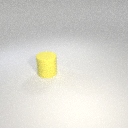
large yellow rubber cylinder